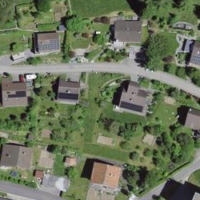
EUNIS habitat code: 55
Species observed at this site:
Lamium galeobdolon